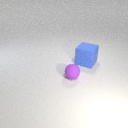
small purple rubber sphere in front of large blue rubber cube